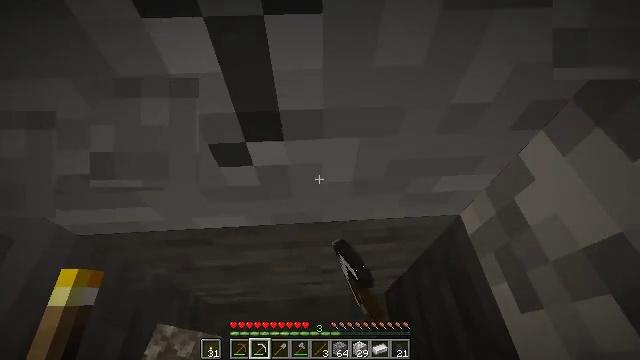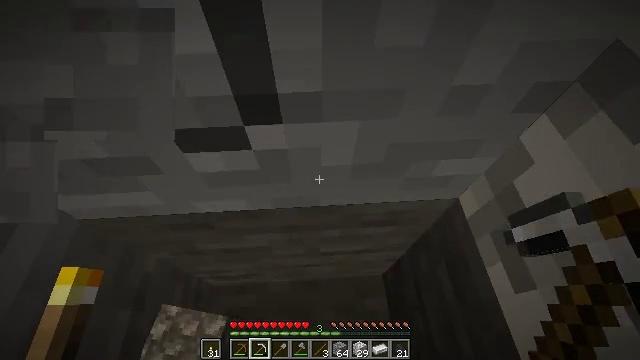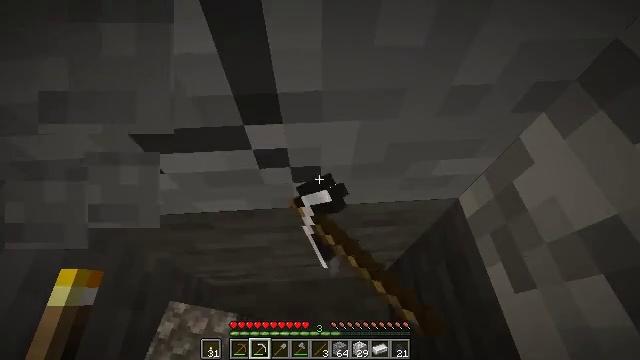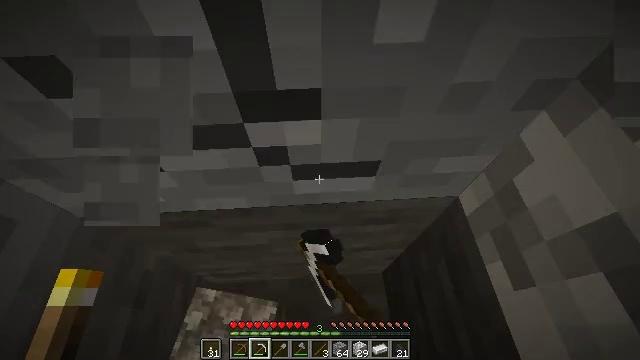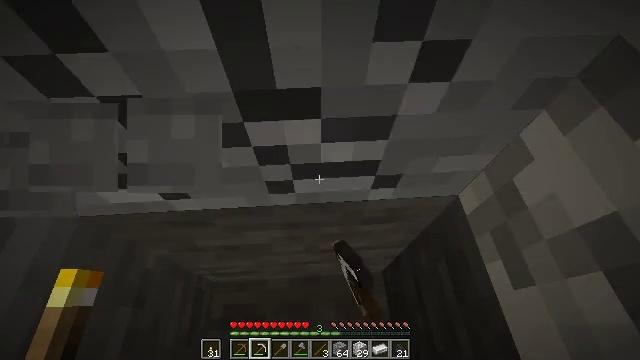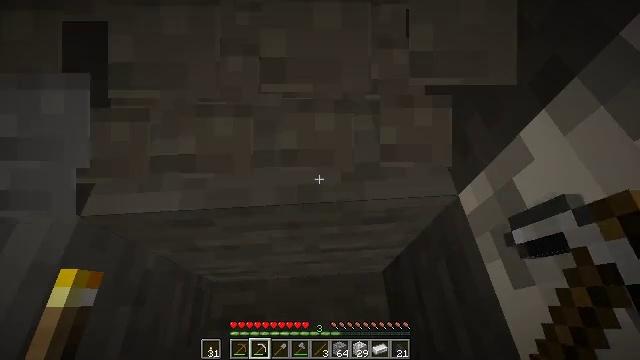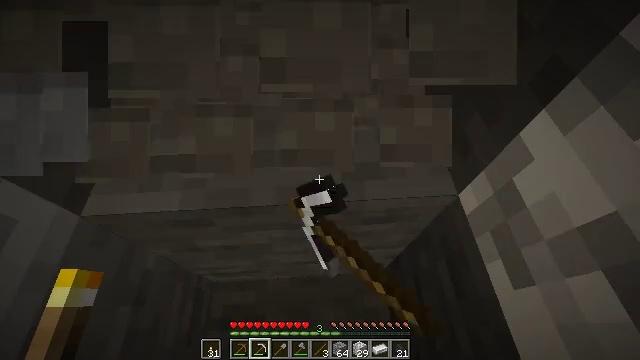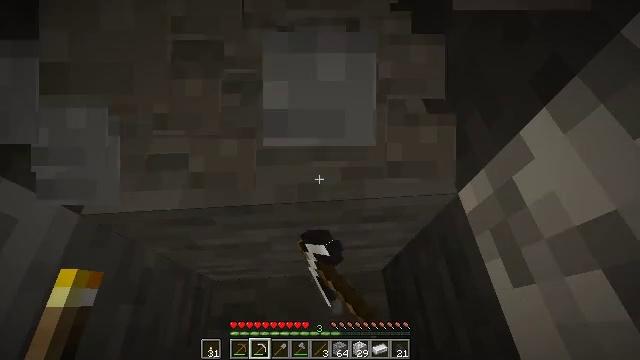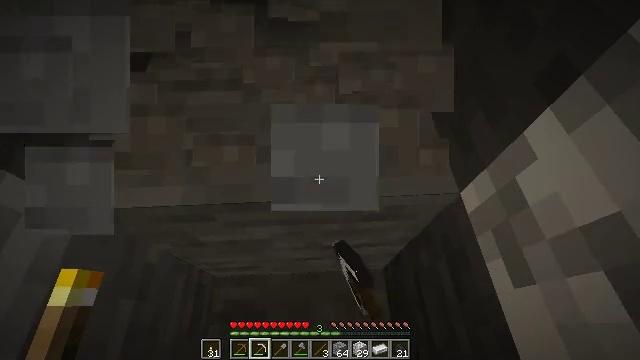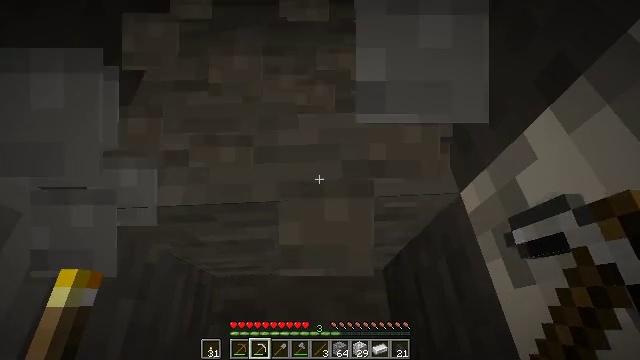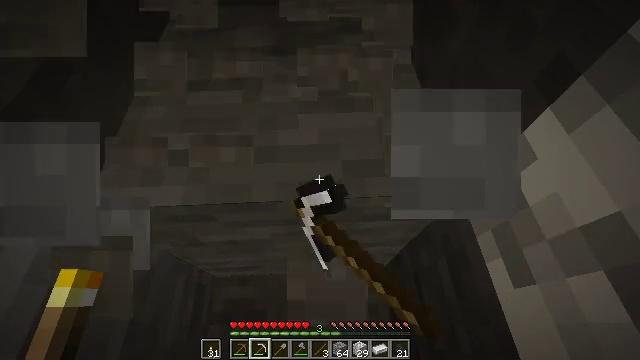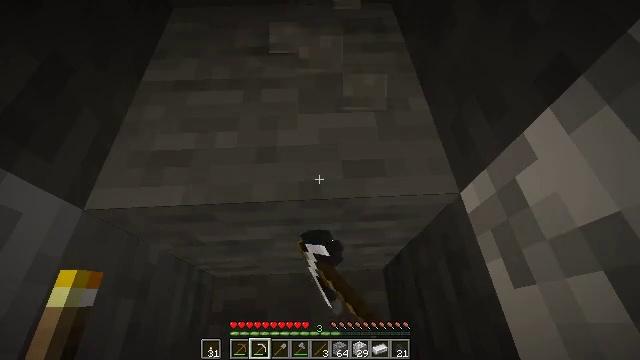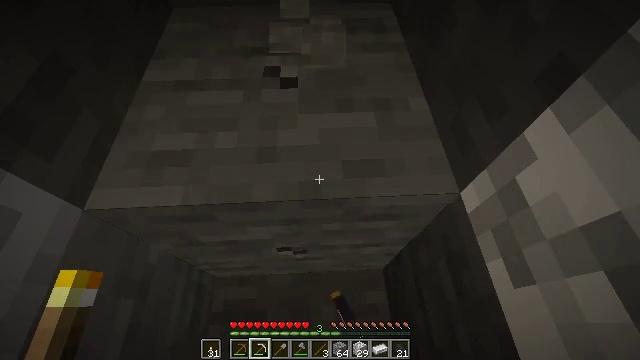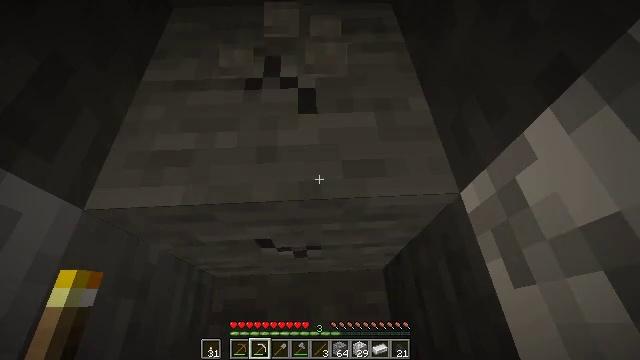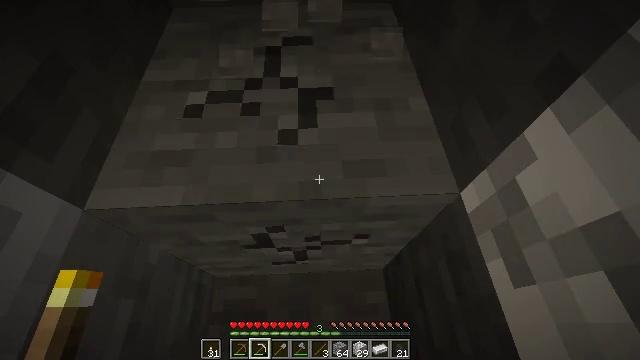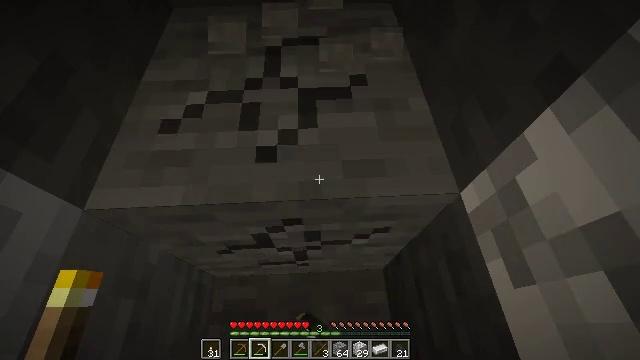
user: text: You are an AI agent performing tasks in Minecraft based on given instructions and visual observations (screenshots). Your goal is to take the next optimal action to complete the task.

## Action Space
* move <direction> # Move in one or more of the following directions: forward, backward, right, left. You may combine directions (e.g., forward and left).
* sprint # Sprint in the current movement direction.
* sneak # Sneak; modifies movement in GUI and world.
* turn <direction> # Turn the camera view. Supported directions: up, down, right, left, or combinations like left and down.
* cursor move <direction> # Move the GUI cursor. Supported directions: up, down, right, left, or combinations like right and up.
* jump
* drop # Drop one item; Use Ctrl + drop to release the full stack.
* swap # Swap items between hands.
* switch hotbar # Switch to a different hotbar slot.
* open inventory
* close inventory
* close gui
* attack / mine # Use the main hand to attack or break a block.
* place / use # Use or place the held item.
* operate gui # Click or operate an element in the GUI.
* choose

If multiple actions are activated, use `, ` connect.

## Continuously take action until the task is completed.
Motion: motion action
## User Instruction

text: Dig up the stone with a tool.
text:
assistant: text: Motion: turn down, attack / mine
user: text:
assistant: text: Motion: attack / mine
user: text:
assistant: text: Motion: attack / mine
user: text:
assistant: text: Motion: attack / mine
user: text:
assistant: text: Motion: attack / mine
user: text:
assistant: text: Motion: attack / mine
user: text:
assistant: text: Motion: attack / mine
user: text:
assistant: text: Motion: attack / mine
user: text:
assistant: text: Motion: attack / mine
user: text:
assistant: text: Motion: attack / mine
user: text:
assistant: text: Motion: attack / mine
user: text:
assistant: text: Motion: attack / mine
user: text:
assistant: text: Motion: attack / mine
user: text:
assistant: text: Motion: attack / mine
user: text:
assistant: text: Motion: attack / mine
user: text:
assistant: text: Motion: attack / mine
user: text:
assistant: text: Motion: attack / mine
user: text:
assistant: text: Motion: attack / mine
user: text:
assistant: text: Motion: attack / mine
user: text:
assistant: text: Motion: attack / mine
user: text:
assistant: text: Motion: attack / mine
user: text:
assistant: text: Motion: attack / mine
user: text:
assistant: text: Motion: attack / mine
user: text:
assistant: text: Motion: attack / mine
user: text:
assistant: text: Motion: attack / mine
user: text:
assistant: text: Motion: attack / mine
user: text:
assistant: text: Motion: attack / mine
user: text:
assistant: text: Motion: attack / mine
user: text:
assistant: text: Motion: attack / mine
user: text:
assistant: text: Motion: attack / mine